Interaction volume radius: 5 \u00c5
Interaction volume height: 15 \u00c5
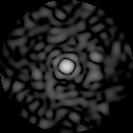
Disorder parameter: 0.8595